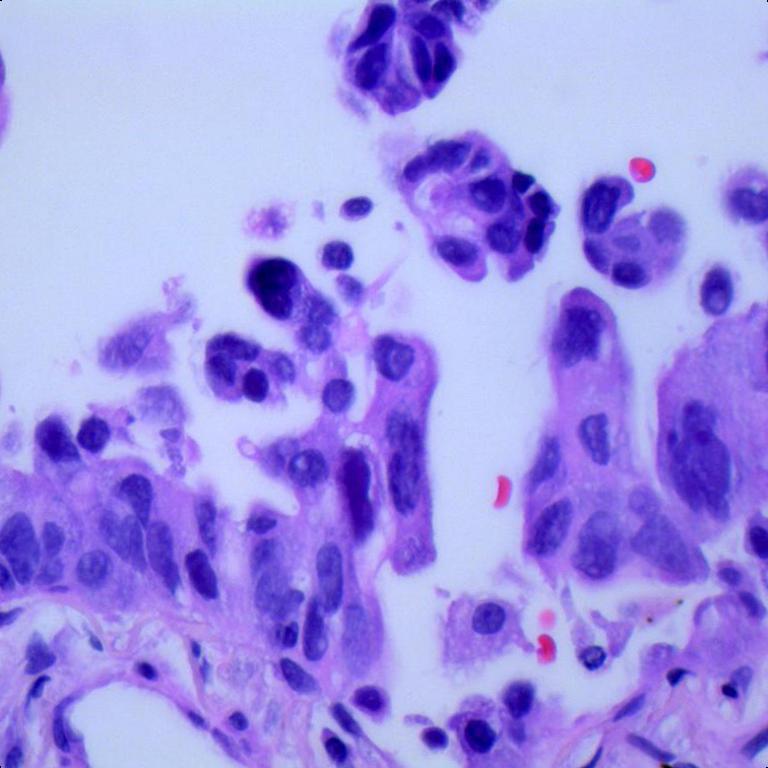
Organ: lung
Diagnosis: adenocarcinomas